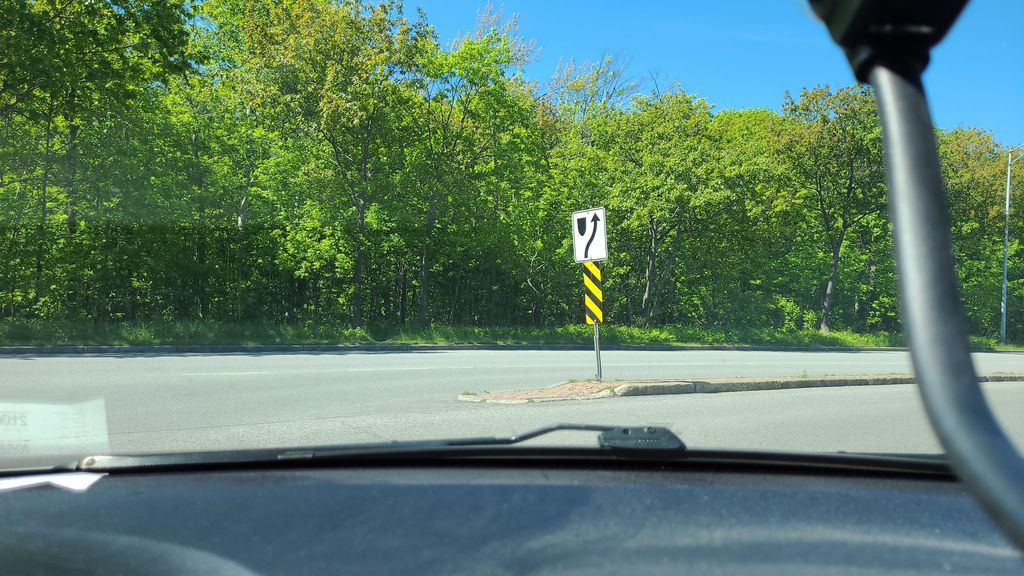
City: quebec_city